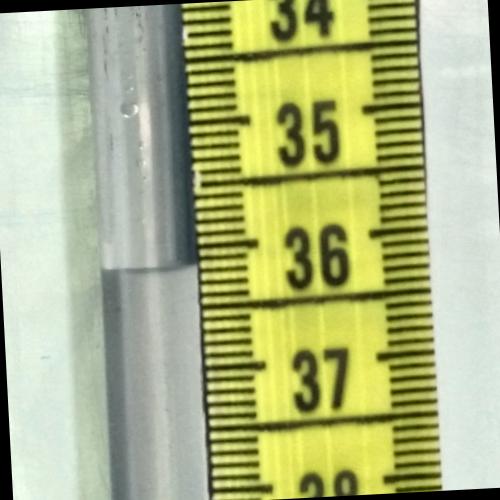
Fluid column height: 36.2 cm